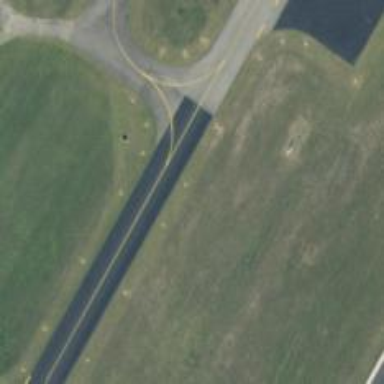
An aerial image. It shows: Asphalt taxiway at the airport.